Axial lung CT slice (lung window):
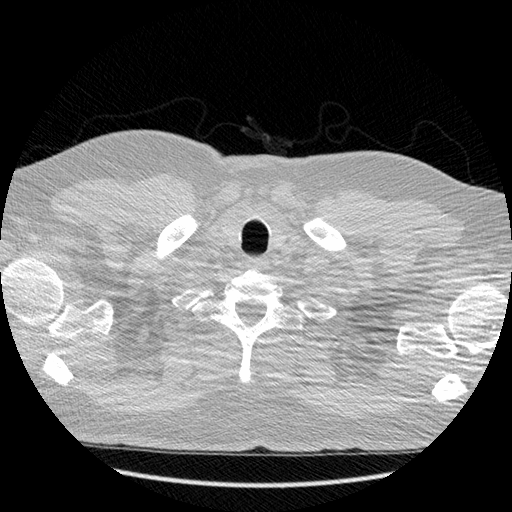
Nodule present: no